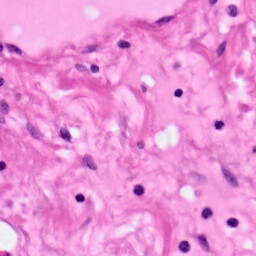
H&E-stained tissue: Pancreatic